Question: I have use 'Tablelayout' to display 6 different images in a screen. Here is my xml code,
'''
<LinearLayout xmlns:android="http://schemas.android.com/apk/res/android"
xmlns:tools="http://schemas.android.com/tools"
android:layout_width="match_parent"
android:layout_height="match_parent"
android:background="@color/background"
android:orientation="vertical"
tools:context=".MainMenu" >
<TableLayout
android:id="@+id/tableLayout"
android:layout_width="match_parent"
android:layout_height="match_parent" >
<TableRow
android:id="@+id/tableRow1"
android:layout_width="wrap_content"
android:layout_height="0dp"
android:layout_weight="1" >
<ImageView
android:id="@+id/image1"
android:layout_width="0dp"
android:layout_height="match_parent"
android:layout_gravity="center"
android:layout_weight="1"
android:contentDescription="@string/app_name"
android:src="@drawable/temp" />
<ImageView
android:id="@+id/image2"
android:layout_width="0dp"
android:layout_height="match_parent"
android:layout_gravity="center"
android:layout_weight="1"
android:contentDescription="@string/app_name"
android:src="@drawable/temp" />
</TableRow>
<TableRow
android:id="@+id/tableRow2"
android:layout_width="wrap_content"
android:layout_height="0dp"
android:layout_weight="1" >
<ImageView
android:id="@+id/image3"
android:layout_width="0dp"
android:layout_height="match_parent"
android:layout_gravity="center"
android:layout_weight="1"
android:contentDescription="@string/app_name"
android:src="@drawable/temp" />
<ImageView
android:id="@+id/image4"
android:layout_width="0dp"
android:layout_height="match_parent"
android:layout_gravity="center"
android:layout_weight="1"
android:contentDescription="@string/app_name"
android:src="@drawable/temp" />
</TableRow>
<TableRow
android:id="@+id/tableRow3"
android:layout_width="wrap_content"
android:layout_height="0dp"
android:layout_weight="1" >
<ImageView
android:id="@+id/image5"
android:layout_width="0dp"
android:layout_height="match_parent"
android:layout_gravity="center"
android:layout_weight="1"
android:contentDescription="@string/app_name"
android:src="@drawable/temp" />
<ImageView
android:id="@+id/image6"
android:layout_width="0dp"
android:layout_height="match_parent"
android:layout_gravity="center"
android:layout_weight="1"
android:contentDescription="@string/app_name"
android:src="@drawable/temp" />
</TableRow>
</TableLayout>
</LinearLayout>
'''
The output is like below image

I want to remove the space between two rows. How to do that ?
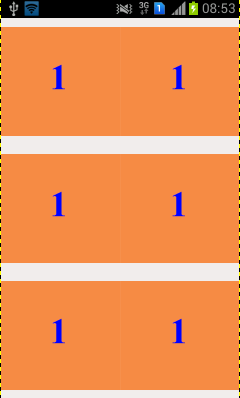
Answer: Try to add this 'android:scaleType="fitXY"' properties to all your ImageView and in xml